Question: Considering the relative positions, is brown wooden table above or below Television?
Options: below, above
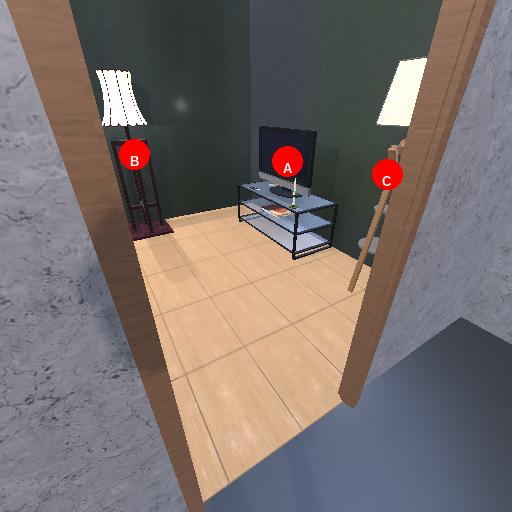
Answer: below